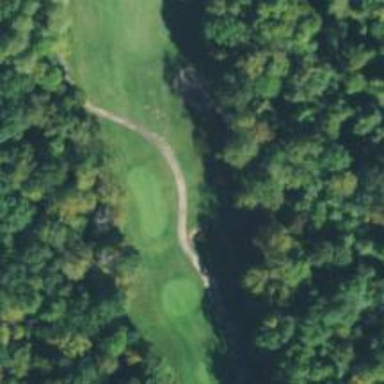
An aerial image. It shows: Golf tee.